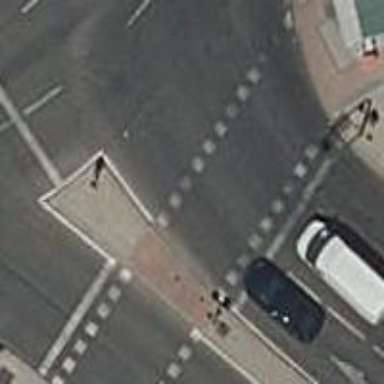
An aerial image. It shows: Uncontrolled footway crossing with markings.